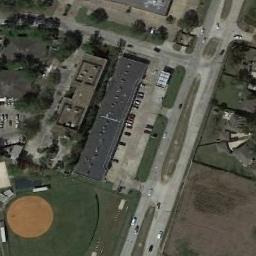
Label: baseball_diamond